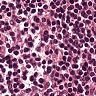
Metastatic tissue present: no